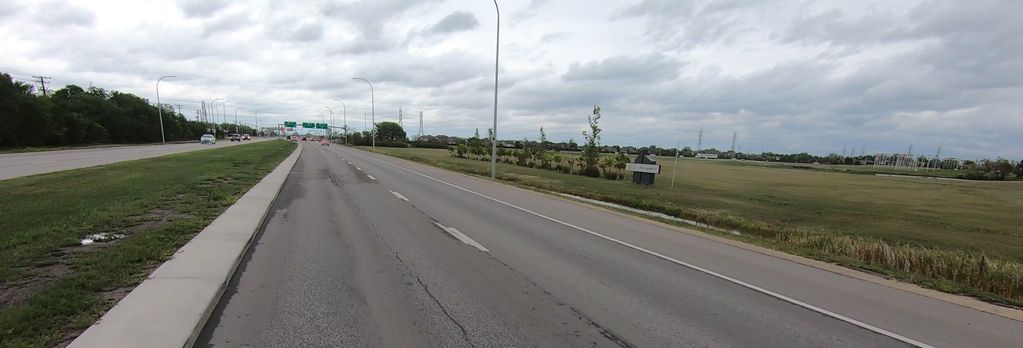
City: winnipeg